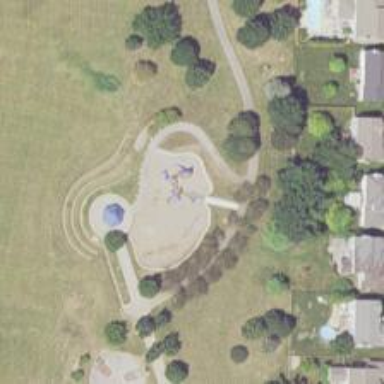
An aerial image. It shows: Springy playground.